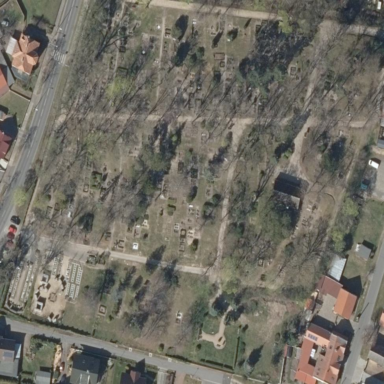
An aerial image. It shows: Cemetery.